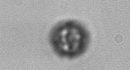
Label: Dinophyceae